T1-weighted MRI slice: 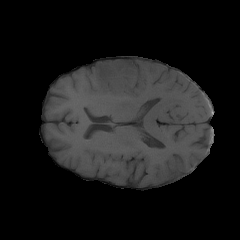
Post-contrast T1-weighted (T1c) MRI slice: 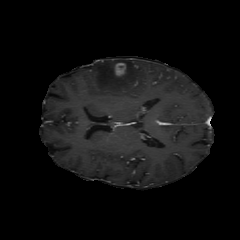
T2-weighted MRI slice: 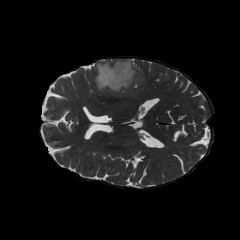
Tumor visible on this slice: yes